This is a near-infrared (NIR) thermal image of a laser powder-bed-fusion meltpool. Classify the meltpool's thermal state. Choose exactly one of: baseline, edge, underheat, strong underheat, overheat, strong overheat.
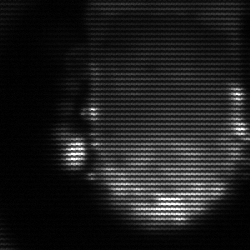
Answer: baseline